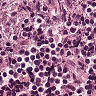
Metastatic tissue present: no